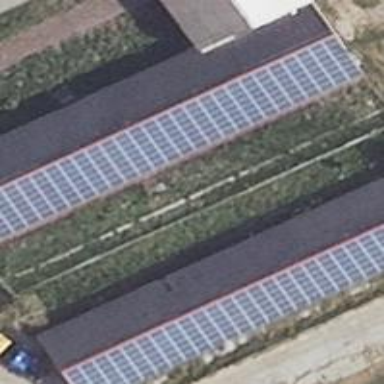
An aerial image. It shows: Solar photovoltaic panel generating electricity through small installation.